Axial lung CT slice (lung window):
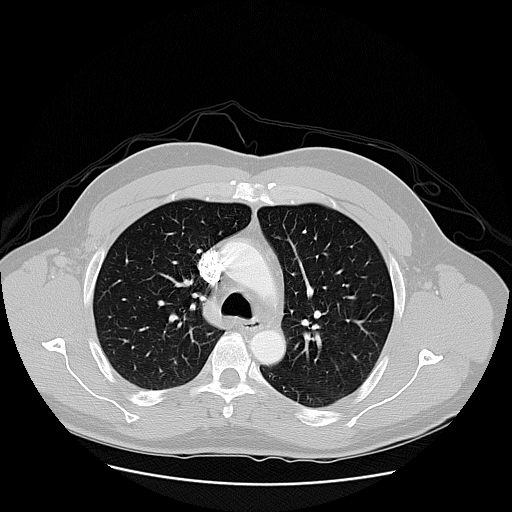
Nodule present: no